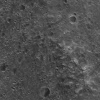
Atmospheric dust classification: not_dusty